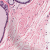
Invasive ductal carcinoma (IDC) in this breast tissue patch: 0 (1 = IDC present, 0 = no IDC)